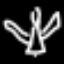
Label: angel